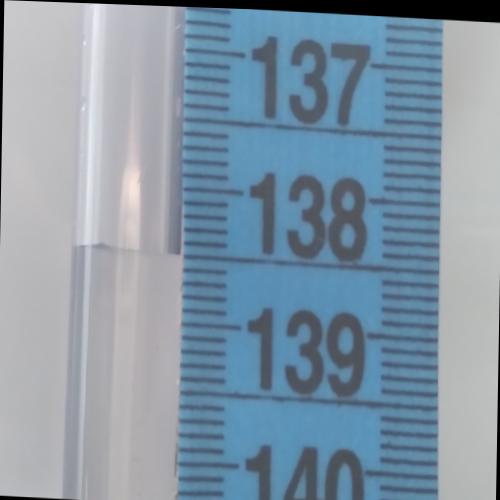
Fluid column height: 138.5 cm